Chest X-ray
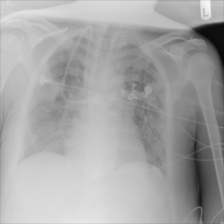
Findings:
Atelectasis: negative
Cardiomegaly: negative
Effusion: negative
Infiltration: positive
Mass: negative
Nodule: negative
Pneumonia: negative
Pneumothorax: negative
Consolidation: negative
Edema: negative
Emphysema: negative
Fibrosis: negative
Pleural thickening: negative
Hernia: negative